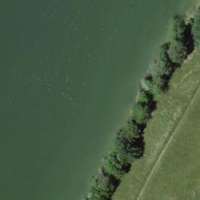
EUNIS habitat code: 14
Species observed at this site:
Populus tremula
Fagus sylvatica
Lotus corniculatus